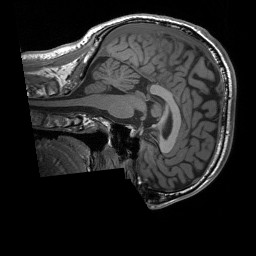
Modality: T1w
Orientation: sagittal
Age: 24
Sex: male
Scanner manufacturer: siemens
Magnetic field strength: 3 T
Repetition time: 1.9 s
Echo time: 0.00227 s